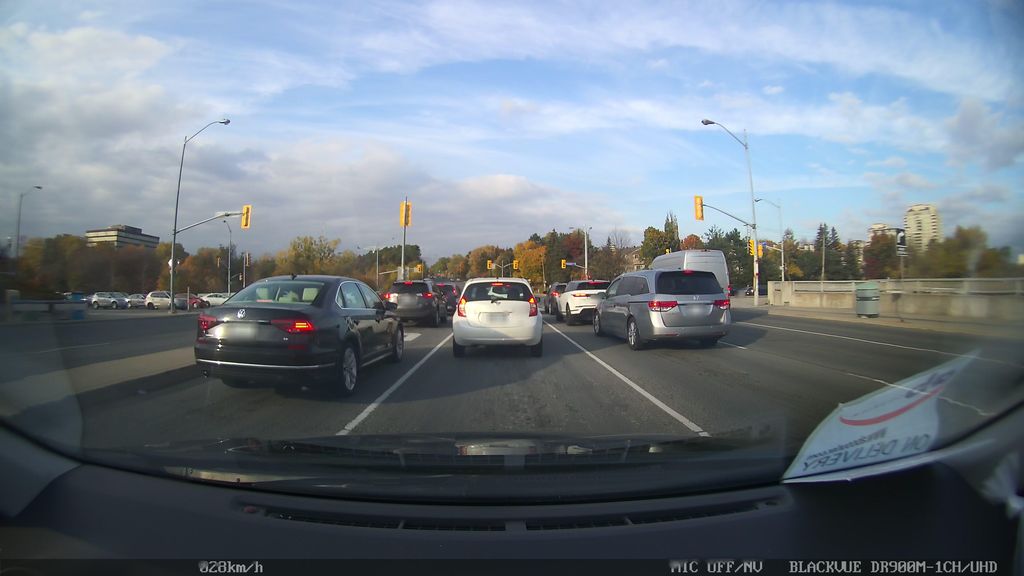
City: toronto